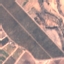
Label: PermanentCrop